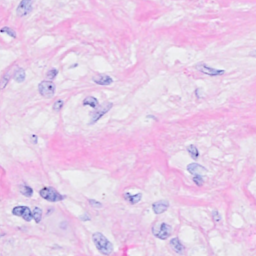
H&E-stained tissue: Breast